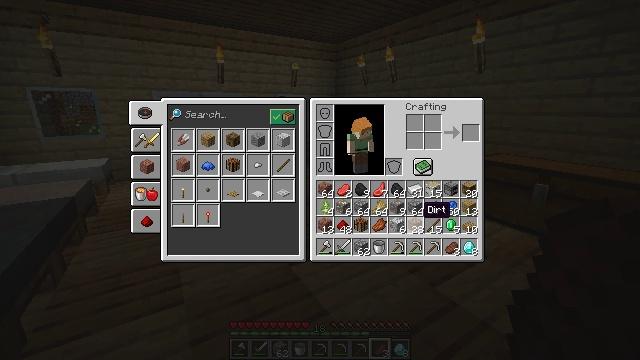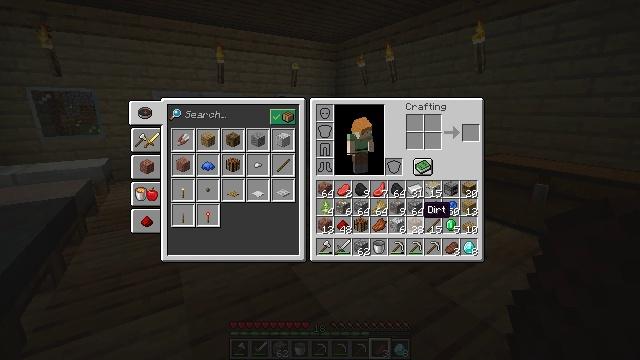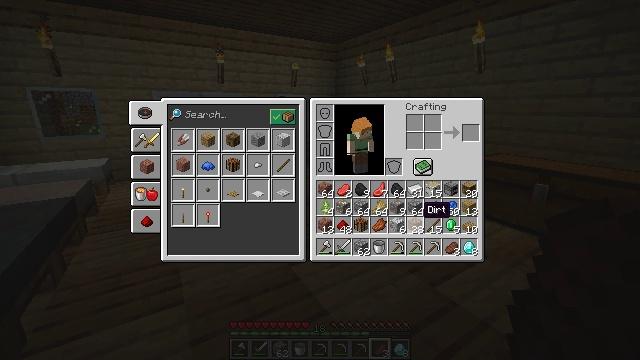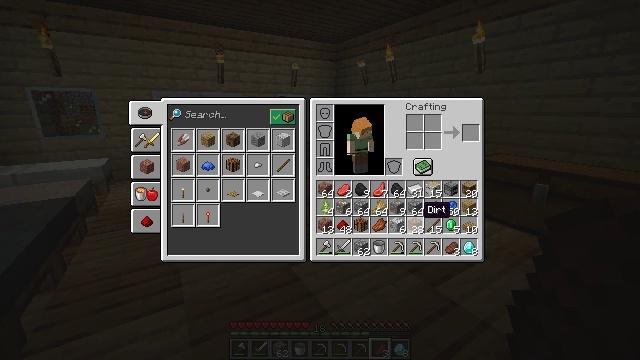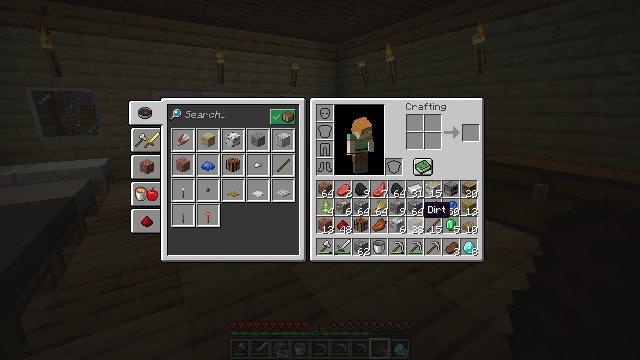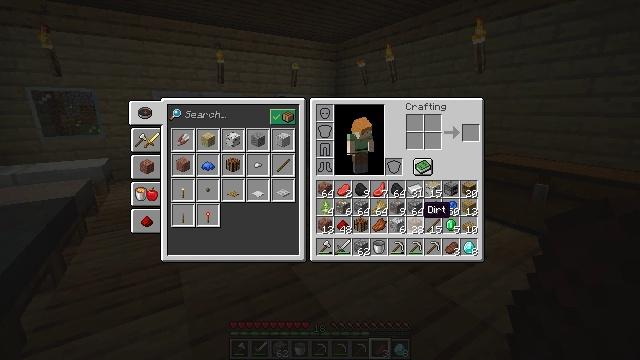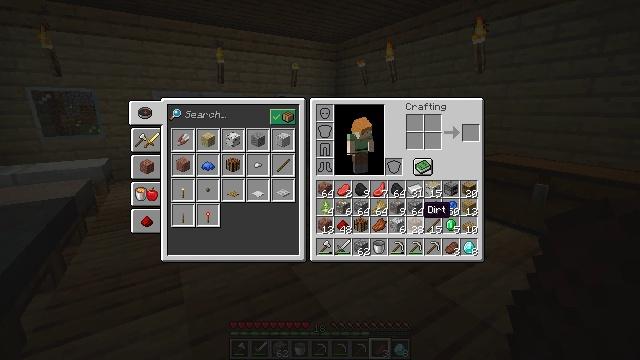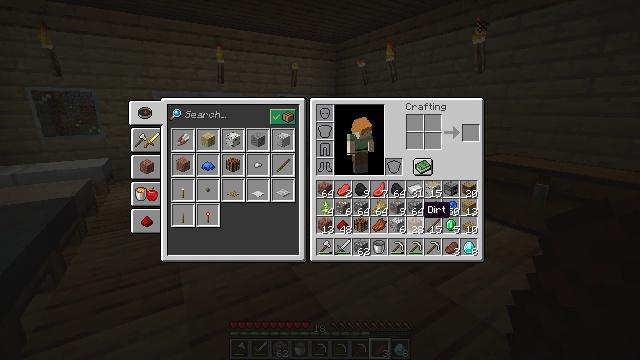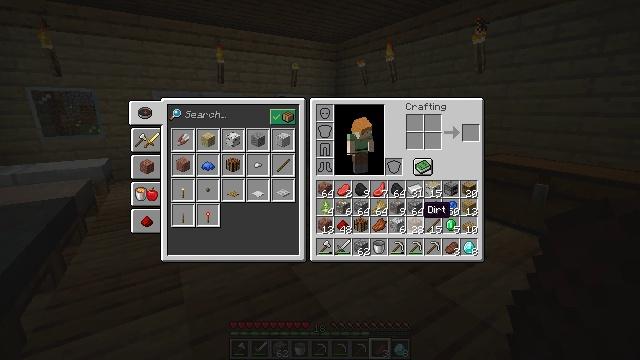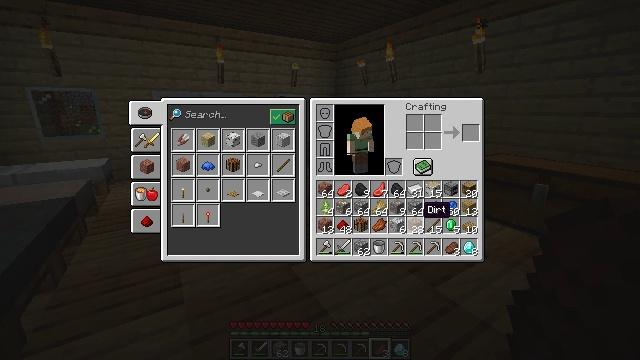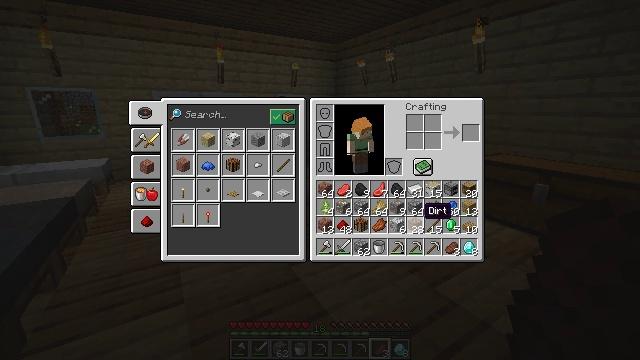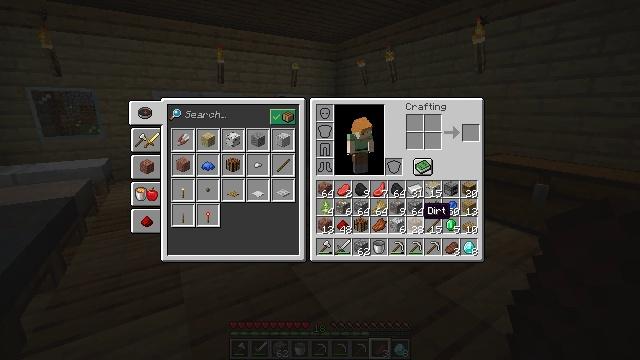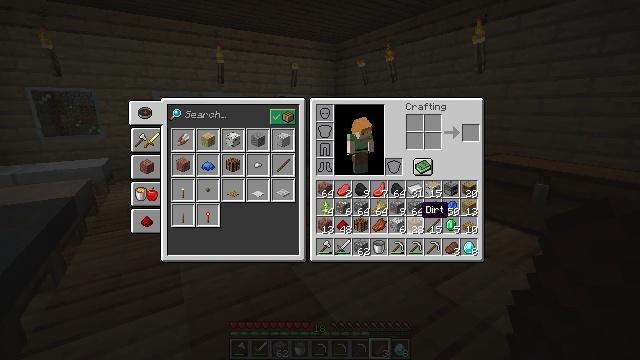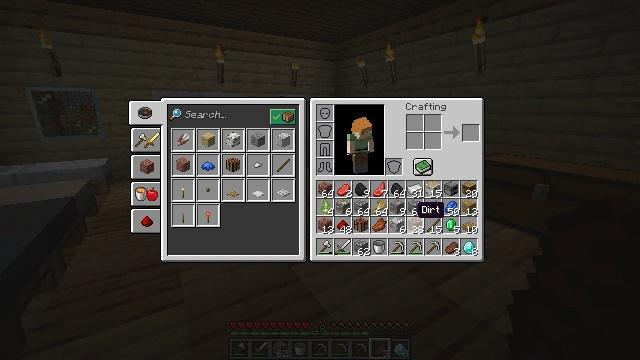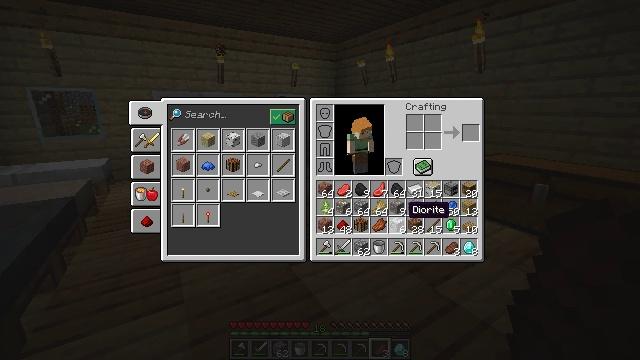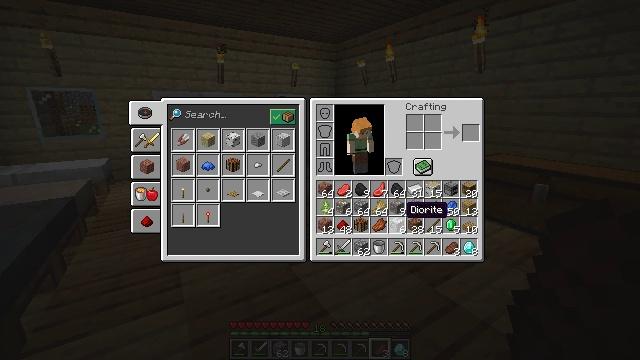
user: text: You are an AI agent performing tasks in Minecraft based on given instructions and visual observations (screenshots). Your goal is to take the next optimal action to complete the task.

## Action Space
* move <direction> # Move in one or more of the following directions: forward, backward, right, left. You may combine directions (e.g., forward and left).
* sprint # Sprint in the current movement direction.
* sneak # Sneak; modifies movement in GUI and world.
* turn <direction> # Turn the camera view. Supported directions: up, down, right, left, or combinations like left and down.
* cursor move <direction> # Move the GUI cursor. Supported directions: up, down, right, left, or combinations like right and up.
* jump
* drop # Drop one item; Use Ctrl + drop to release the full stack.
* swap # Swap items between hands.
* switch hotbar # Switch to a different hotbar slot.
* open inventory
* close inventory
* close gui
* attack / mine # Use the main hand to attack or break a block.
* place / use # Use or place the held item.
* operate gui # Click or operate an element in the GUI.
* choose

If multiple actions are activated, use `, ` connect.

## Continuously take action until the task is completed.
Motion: motion action
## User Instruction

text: Drop a cooked beef.
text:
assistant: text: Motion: no_op
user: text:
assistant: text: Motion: no_op
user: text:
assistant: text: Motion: no_op
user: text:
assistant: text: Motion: no_op
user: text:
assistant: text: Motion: no_op
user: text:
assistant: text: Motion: no_op
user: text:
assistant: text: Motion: no_op
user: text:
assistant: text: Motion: no_op
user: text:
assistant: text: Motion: no_op
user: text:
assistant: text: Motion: no_op
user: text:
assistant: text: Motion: no_op
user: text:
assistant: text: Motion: no_op
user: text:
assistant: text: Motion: no_op
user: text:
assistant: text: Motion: cursor move left
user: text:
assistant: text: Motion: no_op
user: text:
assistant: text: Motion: no_op
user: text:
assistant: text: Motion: cursor move left
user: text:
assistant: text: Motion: cursor move left
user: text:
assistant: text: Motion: no_op
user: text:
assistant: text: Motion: no_op
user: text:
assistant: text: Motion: no_op
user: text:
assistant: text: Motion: no_op
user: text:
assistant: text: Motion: no_op
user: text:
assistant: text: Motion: no_op
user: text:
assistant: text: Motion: no_op
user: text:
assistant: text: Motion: no_op
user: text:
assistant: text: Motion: no_op
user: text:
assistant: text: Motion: no_op
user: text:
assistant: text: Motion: cursor move left
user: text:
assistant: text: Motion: no_op